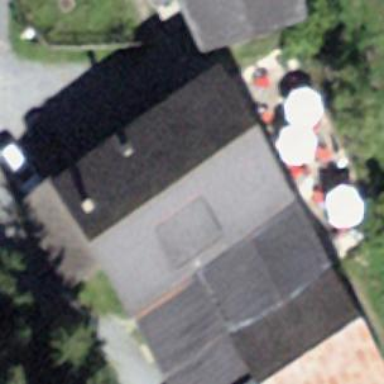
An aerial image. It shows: Restaurant.